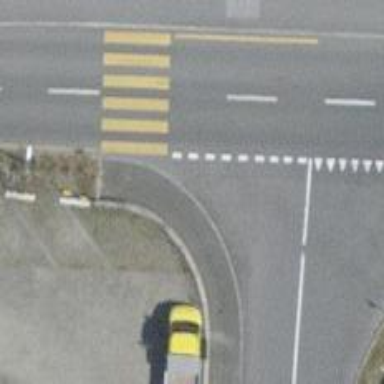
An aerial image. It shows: Kerb serving as barrier.